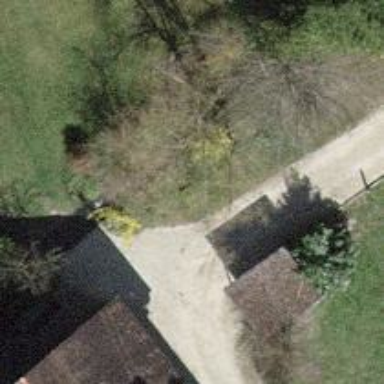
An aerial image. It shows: Compacted driveway serving as service road.